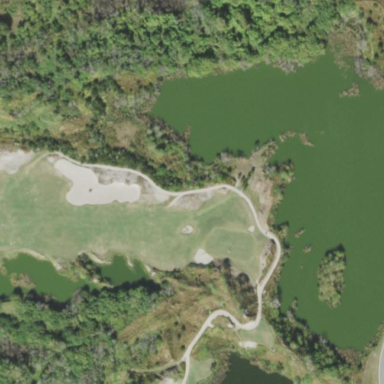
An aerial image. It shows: Golf fairway surrounded by grass.